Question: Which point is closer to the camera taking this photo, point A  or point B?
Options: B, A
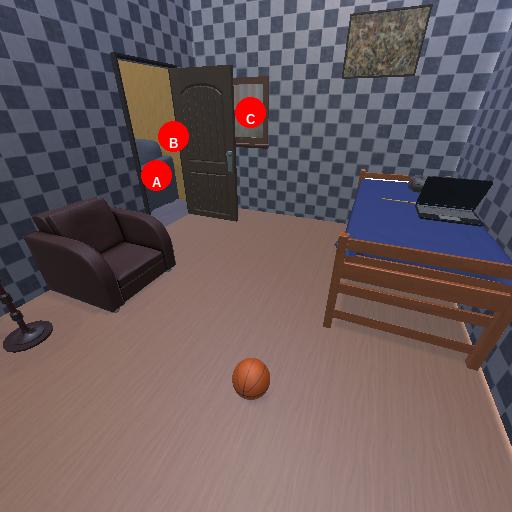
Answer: B